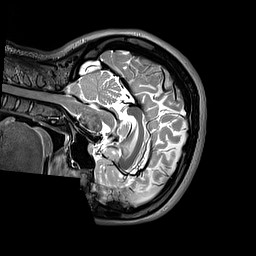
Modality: T2w
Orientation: sagittal
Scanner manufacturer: siemens
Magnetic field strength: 3 T
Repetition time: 3.2 s
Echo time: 0.406 s